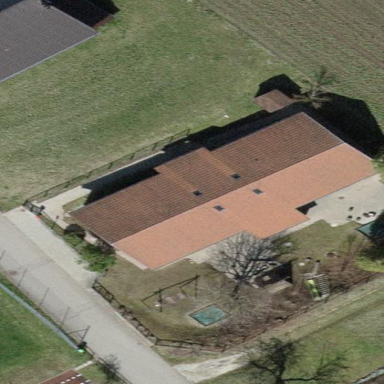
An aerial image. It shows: Kindergarten building.